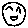
Label: smiley face